Question: My question is how to achieve something like this:
'''
_
| | orem ipsum dolor sit amet, consetetur sadipscing elitr,
| |__ sed diam nonumy eirmod tempor invidunt ut labore et dolore magna
|____| aliquyam erat, sed diam voluptua. At vero eos et accusam et justo duo dolores et
ea rebum. Stet clita kasd gubergren, no sea takimata sanctus est
Lorem ipsum dolor sit amet.
'''
Where the Capital letter should be a single letter, not an image.
Edit: The answer of @umesh-sinha resulted in the following:

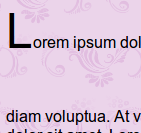
Answer: do like this:
'''
p:first-letter{
font-size:300%;
float:left;
padding-right:10px;
}
'''

<URL> -
<URL>